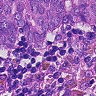
Metastatic tissue present: yes